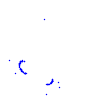
Particle: proton